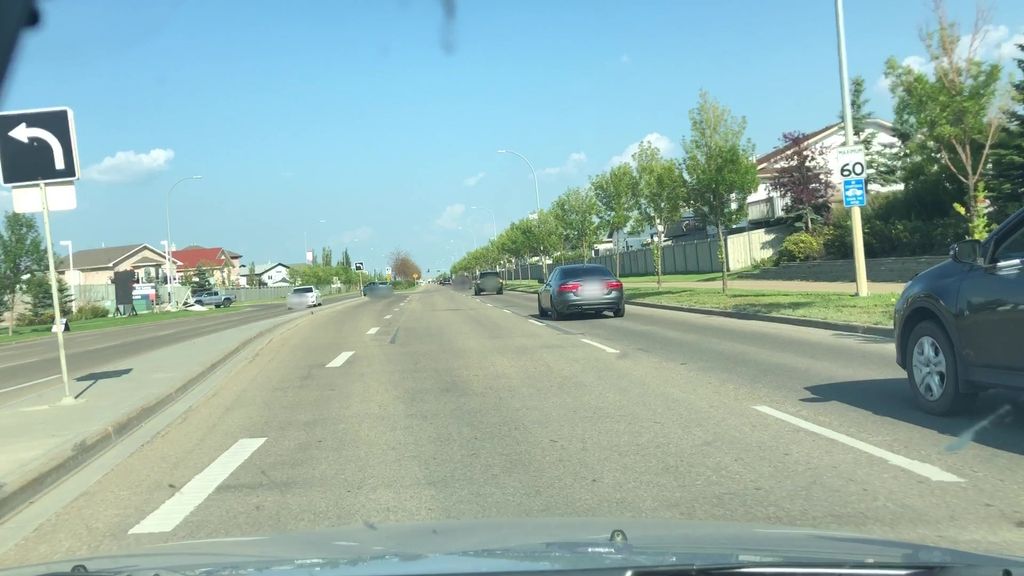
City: edmonton